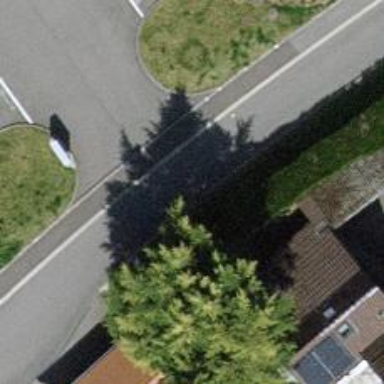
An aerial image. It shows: Residential road with sidewalks on both sides.